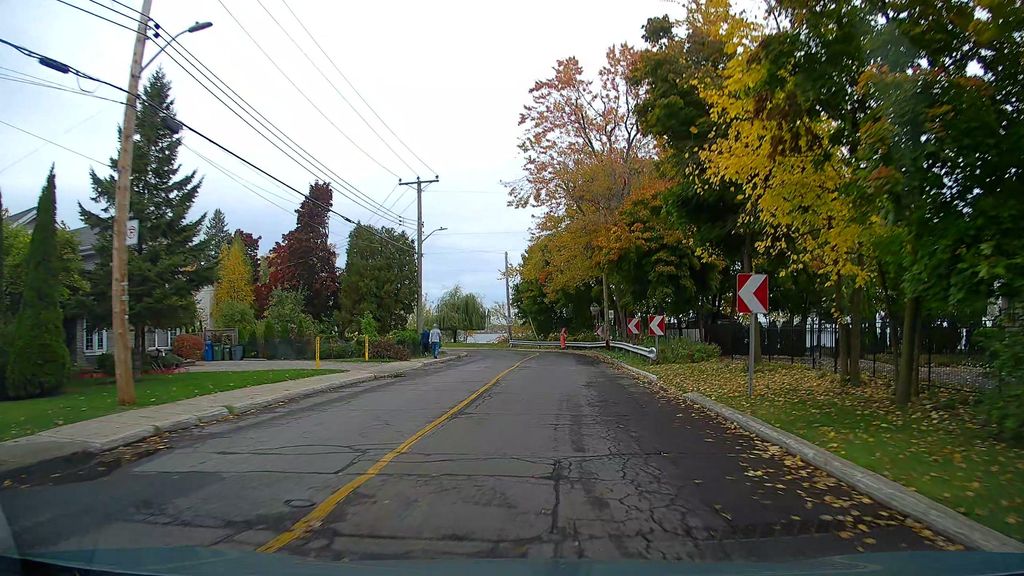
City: montreal